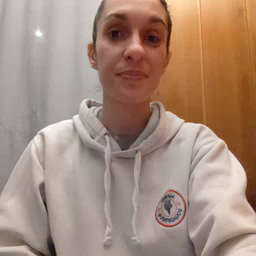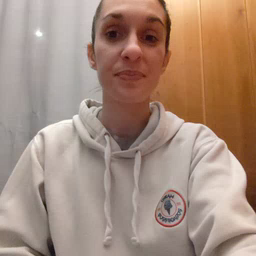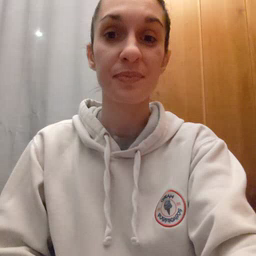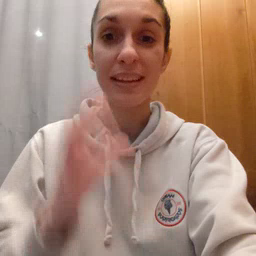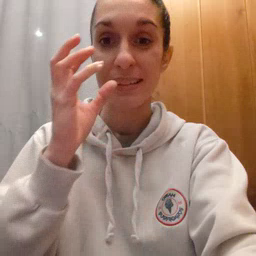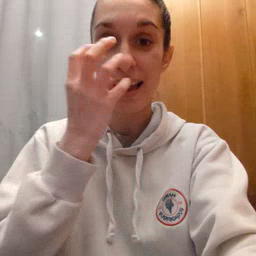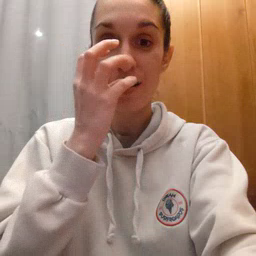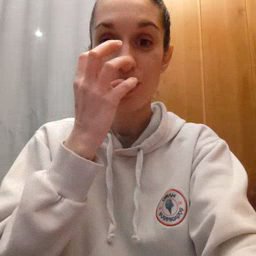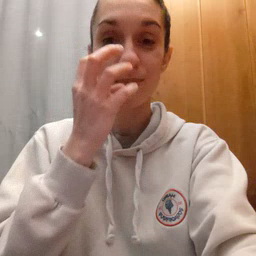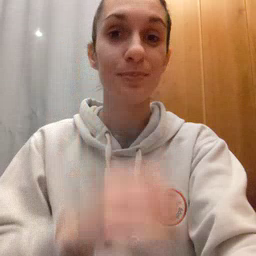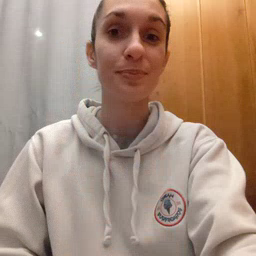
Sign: clown